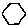
Label: hexagon